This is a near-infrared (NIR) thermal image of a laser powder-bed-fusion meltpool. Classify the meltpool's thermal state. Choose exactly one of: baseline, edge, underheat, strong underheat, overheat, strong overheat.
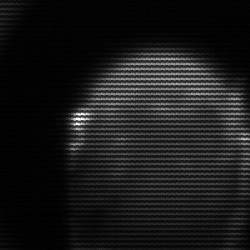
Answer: edge